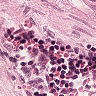
Metastatic tissue present: no